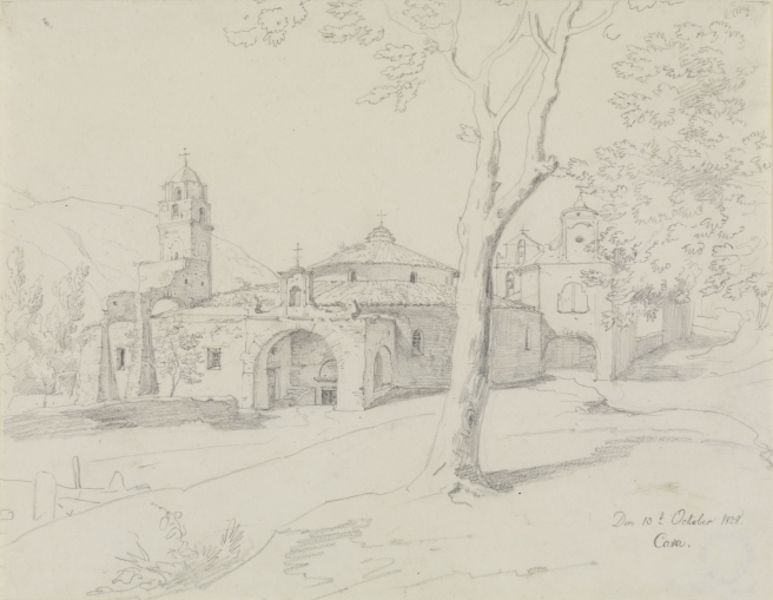
Titel: Cava
Künstler: Friedrich Eisenlohr
Standort: Karlsruhe
Institution: Staatliche Kunsthalle Karlsruhe
Schlagwörter: baum, berg, blätter, dunkel, himmel, laub, schatten, wasser, weiß, bäume, kirchturm, landschaft, sand, stadt, äste, fenster, grau, hell, hintergrund, laterne, licht, schwarz, skizze, strasse, stroh, säulen, tür, zeichnung, anlage, dach, gebäude, gras, haus, weg, wiese, zaun, beige, architektur, blass, spitze, stein, tot, signatur, ast, bach, erde, häuser, hügel, natur, stamm, brücke, busch, büsche, flach, gitter, kirche, pfad, sonne, wege, boden, blatt, pflanzen, blas, renaissance, wald, zart, rund, runf, turm, spanien, schrift, papier, ansicht, bogen, italien, türen, vedute, studie, berge, fels, gebirge, dorf, dächer, giebel, mauer, grafik, graphik, schattierung, tag, kahl, linien, herbst, türe, winter, platz, rundbogen, kuppel, fluß, arch, arches, architecture, church, steps, white, window, black, gray, grey, windows, datum, durchgang, fein, dünn, hoch, frühling, tor, bögen, eingang, tusche, ruine, zisterne, burg, strohdach, glockenturm, kloster, kreuz, türme, torbogen, linie, kohle, festung, lichtung, schwarzweiss, schraffur, radierung, bleistift, entwurf, tinte, kathedrale, gemäuer, portal, tore, kreuze, pforte, glocke, mauern, sky, stone, tree, mittelalter, romanik, building, hill, hills, house, landscape, mountain, water, kapelle, horizon, roof, roofs, sun, tower, trees, mönch, stadtmauer, einfahrt, baroque, plan, oktober, gestrüpp, flat, grass, light, außenraum, entrance, path, road, abtei, mediterran, drawing, paper, black and white, shadow, sketch, weise, cross, glocken, schwach, door, bridge, fence, vedutte, october, campanile, rural, capriccio, schinkel, leaves, trunk, rondell, zentralbau, graphit, romanisch, rundbogenfenster, archway, dome, rotunde, temple, rundbau, runddach, eingangshalle, buildings, klosteranlage, signature, rondel, wehrmauer, monastery, pencil, branches, katholisch, crucifix, leaf, pale, shade, belfry, steeple, altertum, sidewalk, scharzweiß, schwazr, tan, stones, round, chapel, faded, statt, sepia, tile, kirchtumr, holy, crosses, bell, stucco, pathway, rode, romanesque, bell tower, to, z, ross, ruem, 10, strtaße, äöste, bark, faint, ark, finials, klooster, brunn, corem, 1428, klostereingang, 1928, gey, cellar, shaded, highlight, hoouse, macher, 1429, 1828, 1420, mission, shded, stützmaueern, daytime, mrexiko, trunkk, gebücsch, corsa, kitrche, churhces, religious building